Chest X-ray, PA view. Patient: 23 years old, sex F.
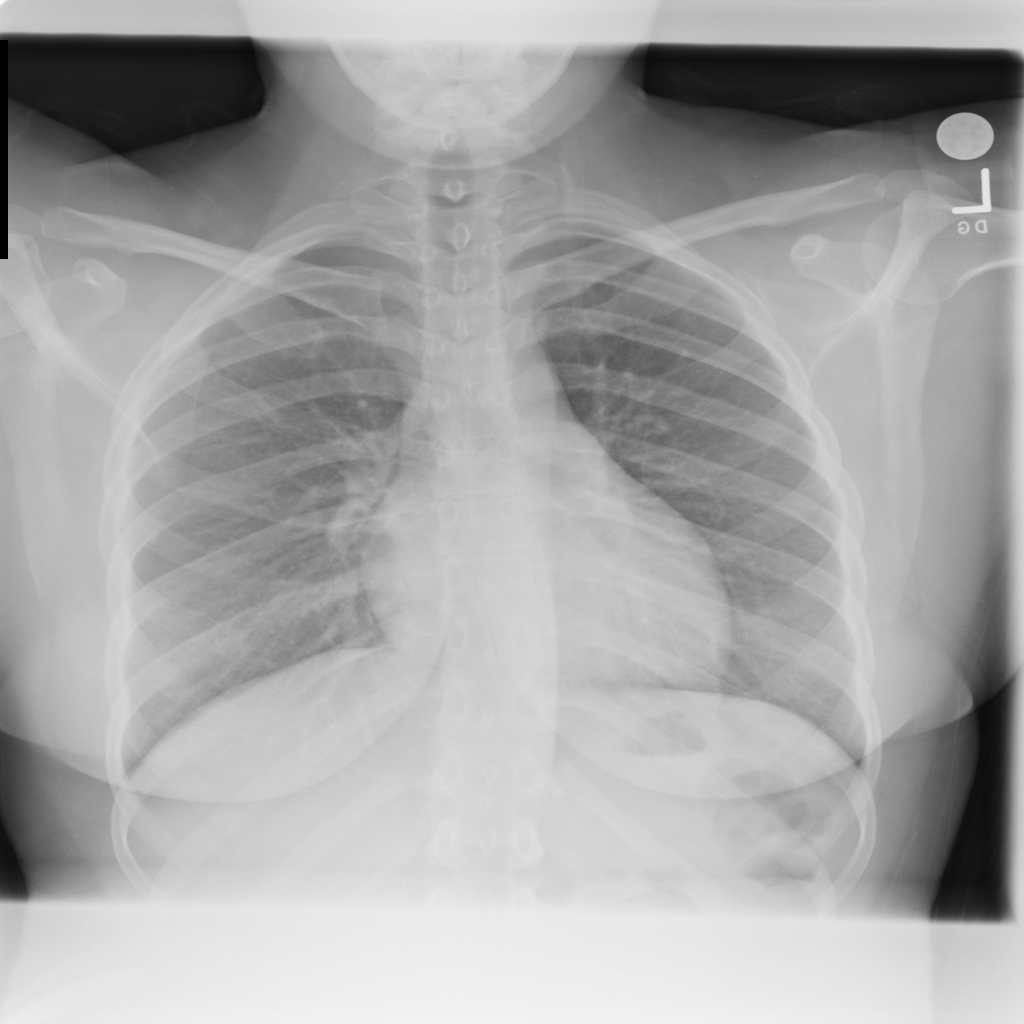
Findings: No Finding